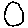
Label: circle